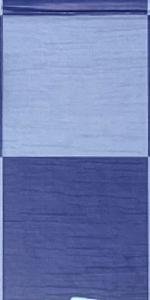
Label: Empty